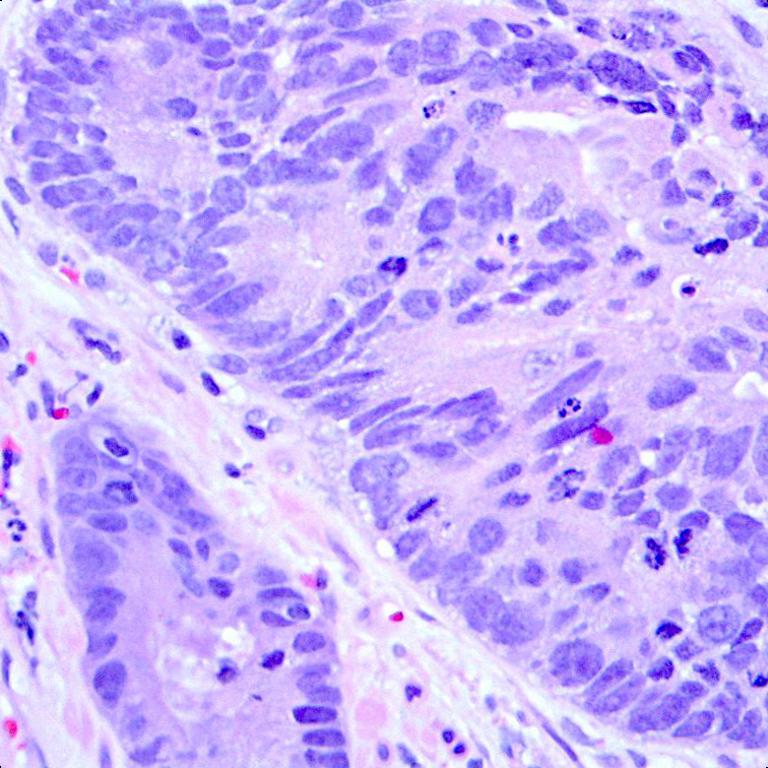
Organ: colon
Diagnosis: adenocarcinomas